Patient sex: M
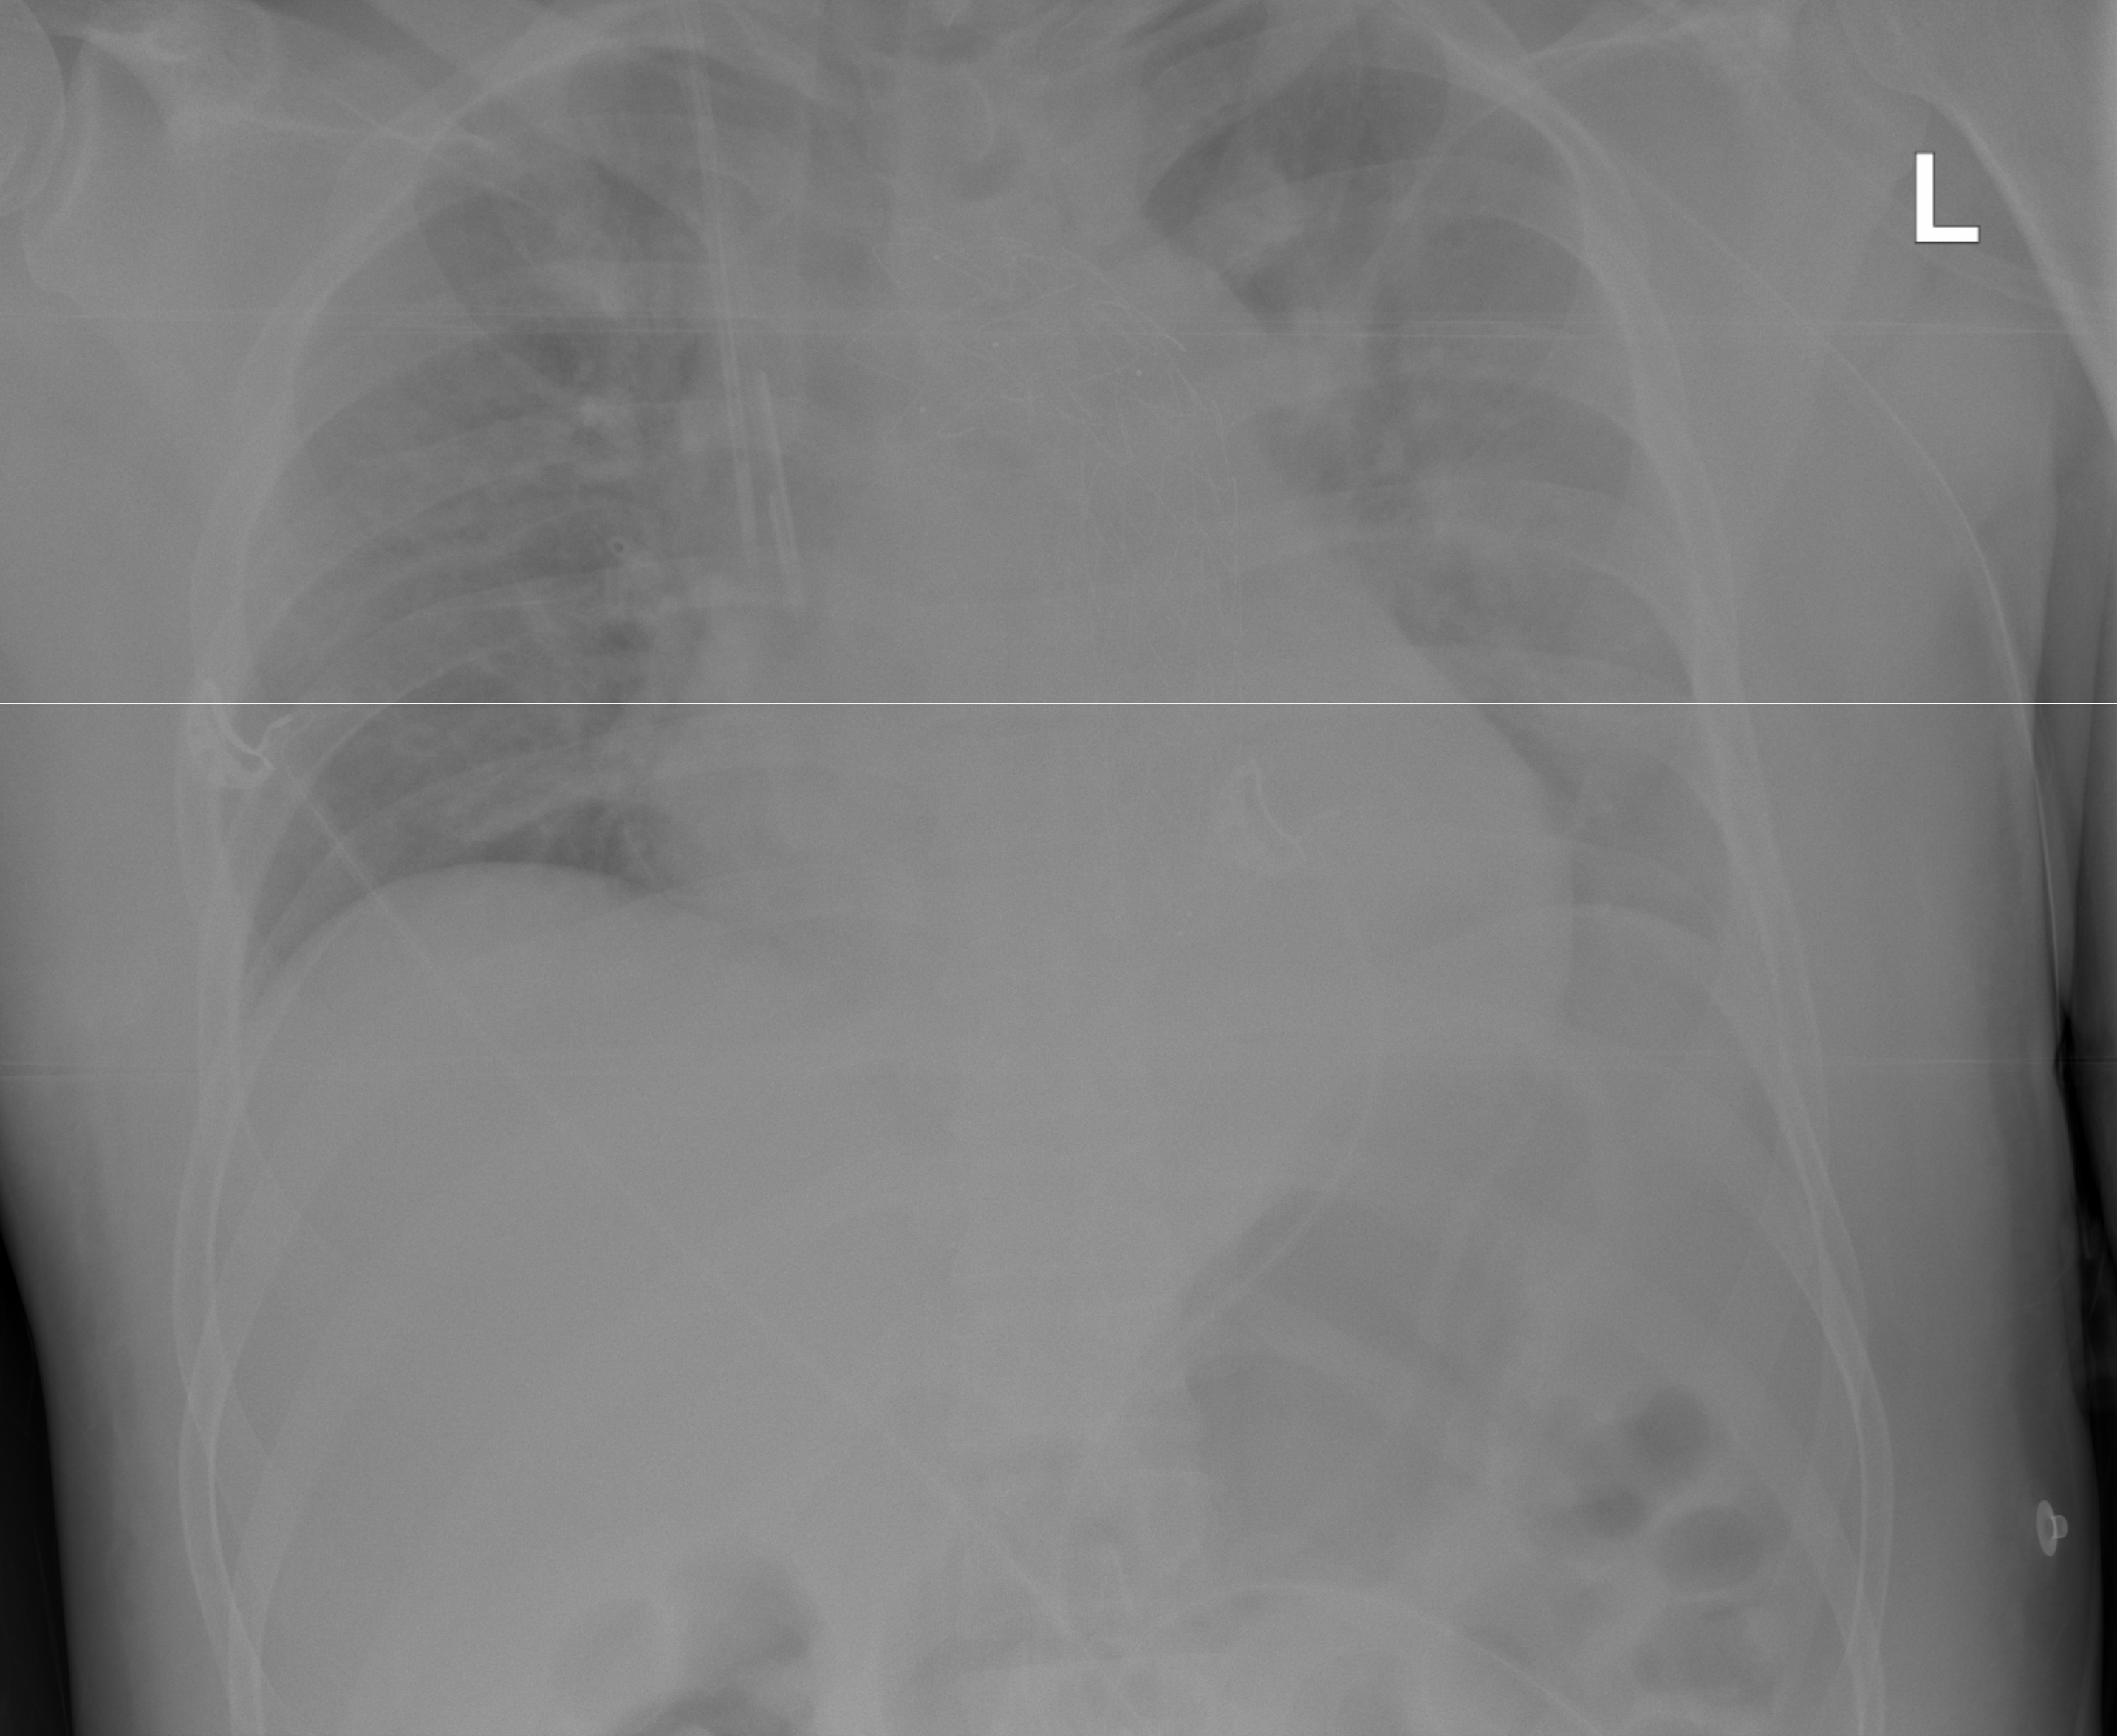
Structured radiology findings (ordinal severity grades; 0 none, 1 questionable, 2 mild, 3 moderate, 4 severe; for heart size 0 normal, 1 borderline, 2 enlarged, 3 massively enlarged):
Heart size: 1
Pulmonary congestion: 0
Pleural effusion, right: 0
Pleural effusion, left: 1
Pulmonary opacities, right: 2
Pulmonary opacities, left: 2
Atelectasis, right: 2
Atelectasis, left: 2